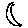
Label: moon